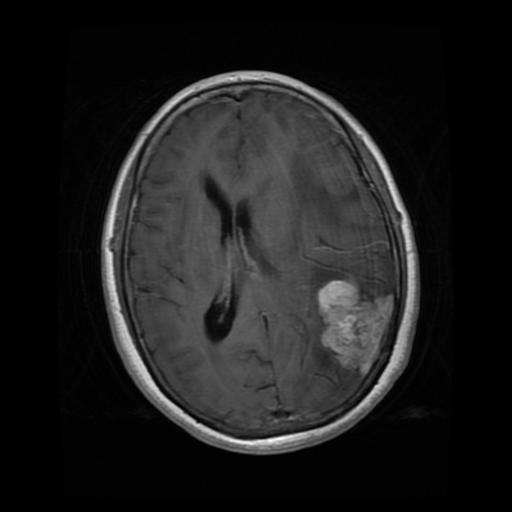
Label: meningioma